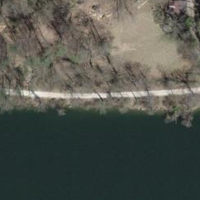
EUNIS habitat code: 41
Species observed at this site:
Melittis melissophyllum